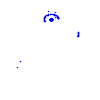
Particle: kaon